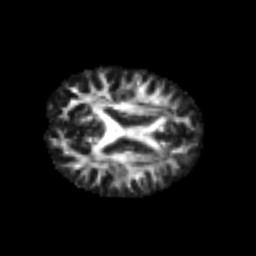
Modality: FA
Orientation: axial
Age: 25
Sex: male
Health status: healthy